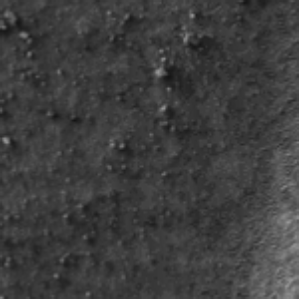
Label: frost